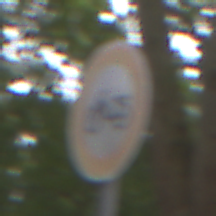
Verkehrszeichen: VerbotMofas
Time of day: MorningAfternoon
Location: Outdoor (Urban)
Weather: Overcast
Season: NotSpecified
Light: Natural